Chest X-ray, AP view. Patient: 53 years old, sex M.
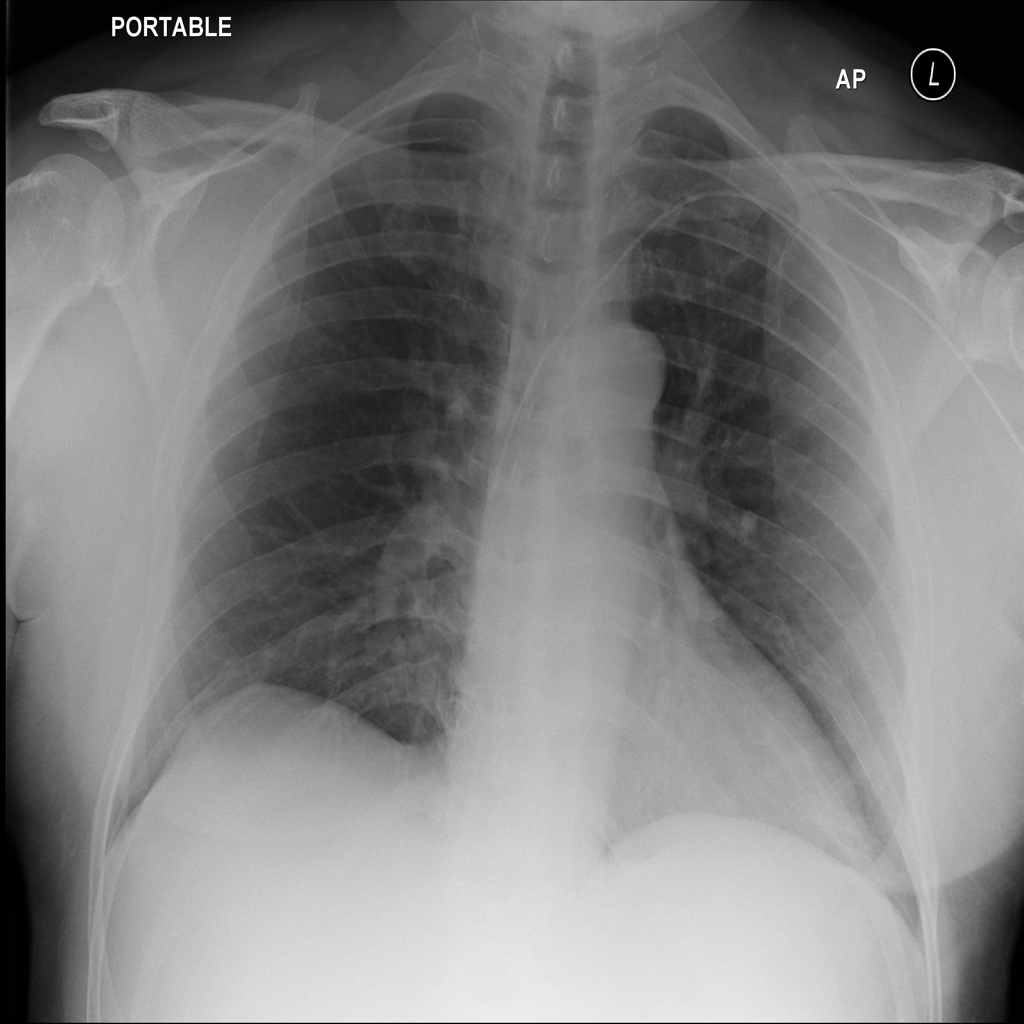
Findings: No Finding